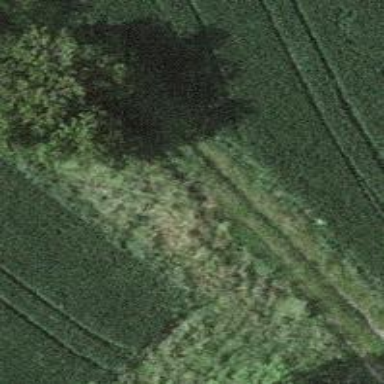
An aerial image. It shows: Grass track with grade5 track type.